Question: I changed the ActionBarSherlock to AppCompat v7. I already did all the changes that are needed to make it work, but something weird is happening with share icon (which is using ShareActionProvider). The share icon is too big compared to other icons. I also use the support library for my search, and its size is correct. The problem is just with the share icon.

my_menu.xml:
'''
<menu xmlns:android="http://schemas.android.com/apk/res/android"
xmlns:moblee="http://schemas.android.com/apk/res-auto" >
<item
android:id="@+id/menu_share"
android:padding="10dp"
android:title="@string/menu_share"
moblee:actionProviderClass="android.support.v7.widget.ShareActionProvider"
moblee:showAsAction="always"/>
<item
android:id="@+id/menu_search"
android:title="@string/menu_search"
moblee:actionViewClass="android.support.v7.widget.SearchView"
moblee:showAsAction="always"/>
</menu>
'''
fragment:
'''
public void onCreateOptionsMenu(Menu menu, MenuInflater inflater) {
inflater.inflate(R.menu.my_menu, menu);
MenuItem item = menu.findItem(R.id.menu_share);
ShareActionProvider shareActionProvider = (ShareActionProvider) MenuItemCompat.getActionProvider(item);
shareActionProvider.setShareIntent(getDefaultShareIntent());
}
'''
styles.xml
'''
<style name="Theme.Custom" parent="Theme.AppCompat.Light.DarkActionBar">
<item name="colorPrimary">@color/main_bar</item>
<item name="colorPrimaryDark">@color/main_bar</item>
<item name="actionBarItemBackground">@drawable/selectable_background_custom</item>
<item name="selectableItemBackground">@drawable/selectable_background_custom</item>
<item name="android:windowBackground">@color/background</item>
<item name="android:popupMenuStyle">@style/PopupMenu.Custom</item>
<item name="android:dropDownListViewStyle">@style/DropDownListView.Custom</item>
<item name="android:actionDropDownStyle">@style/DropDownNav.Custom</item>
<item name="android:actionModeBackground">@drawable/cab_background_top_custom</item>
<item name="android:actionModeSplitBackground">@drawable/cab_background_bottom_custom</item>
<item name="android:actionModeCloseButtonStyle">@style/ActionButton.CloseMode.Custom</item>
<item name="vpiTabPageIndicatorStyle">@style/VpiTabPageIndicator.Custom</item>
<item name="android:editTextBackground">@drawable/edit_text_holo_light</item>
<item name="android:listChoiceBackgroundIndicator">@drawable/list_selector_holo_light</item>
<item name="android:activatedBackgroundIndicator">@drawable/activated_background_holo_light</item>
<item name="android:fastScrollThumbDrawable">@drawable/fastscroll_thumb_holo</item>
<item name="android:listViewStyle">@style/ListViewCustom</item>
<item name="android:gridViewStyle">@style/GridViewCustom</item>
<item name="android:textViewStyle">@style/TextViewCustom</item>
<item name="android:checkboxStyle">@style/CheckBoxCustom</item>
</style>
<style name="PopupMenu.Custom" parent="@style/Widget.AppCompat.ListPopupWindow">
<item name="android:popupBackground">@drawable/menu_dropdown_panel_custom</item>
</style>
<style name="DropDownListView.Custom" parent="@style/Widget.AppCompat.ListView.DropDown">
<item name="android:listSelector">@drawable/selectable_background_custom</item>
</style>
<style name="Theme.Custom.Widget" parent="@style/Theme.AppCompat">
<item name="android:popupMenuStyle">@style/PopupMenu.Custom</item>
<item name="android:dropDownListViewStyle">@style/DropDownListView.Custom</item>
</style>
'''
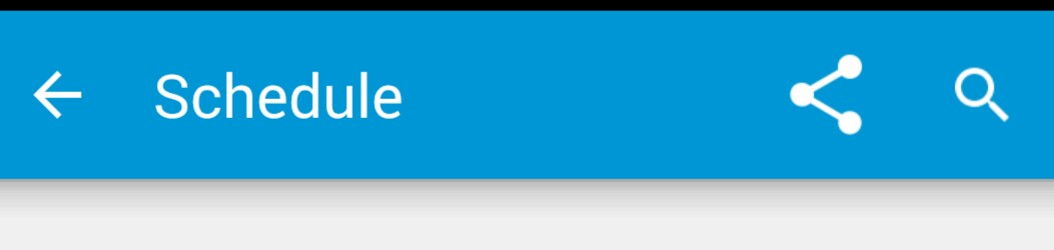
Answer: The solution I ended up using is not use 'ShareContentProvider' anymore, instead i'm using 'Intent.createChooser()'. It was pretty simple to do these changes and it opens the new share dialog, as shown below:
share icon in action bar:
<URL>
Dialog:
<URL>
menu.xml
'''
<item
android:id="@+id/menu_share"
android:checkable="true"
android:icon="@drawable/ic_menu_share"
myapp:showAsAction="always"
android:title="@string/menu_share"/>
'''
Fragment class:
'''
@Override
public boolean onOptionsItemSelected(MenuItem item) {
int itemId = item.getItemId();
if (itemId == R.id.menu_share) {
showShareDialog();
}
return super.onOptionsItemSelected(item);
}
private void showShareDialog(String message) {
Intent intent = new Intent();
intent.setAction(Intent.ACTION_SEND);
intent.setType("text/plain");
intent.putExtra(Intent.EXTRA_SUBJECT, mTitle);
intent.putExtra(Intent.EXTRA_TEXT, mMessage);
startActivity(Intent.createChooser(intent, getString(R.string.menu_share)));
}
'''